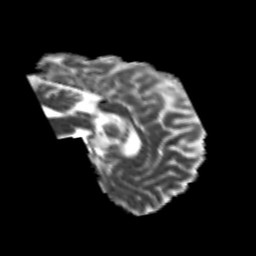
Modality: MD
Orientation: sagittal
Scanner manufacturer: siemens
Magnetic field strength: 3 T
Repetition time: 6.8 s
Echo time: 0.093 s